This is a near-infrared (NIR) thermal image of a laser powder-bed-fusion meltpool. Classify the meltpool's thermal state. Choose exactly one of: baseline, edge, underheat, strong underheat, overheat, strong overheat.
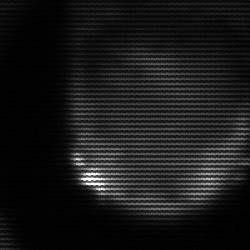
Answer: edge